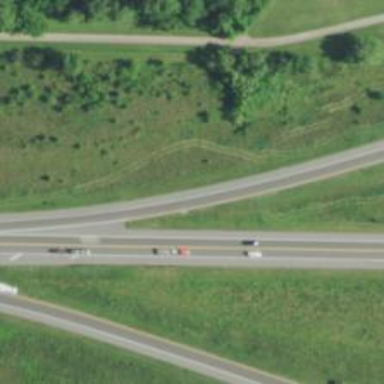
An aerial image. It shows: Trunk link highway.